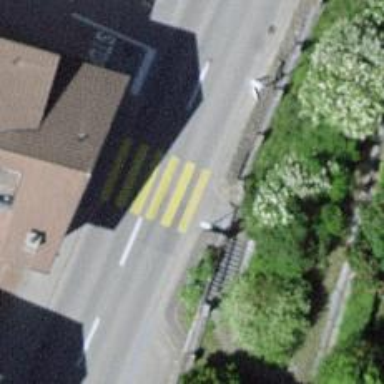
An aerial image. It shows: Zebra crossing on the road.